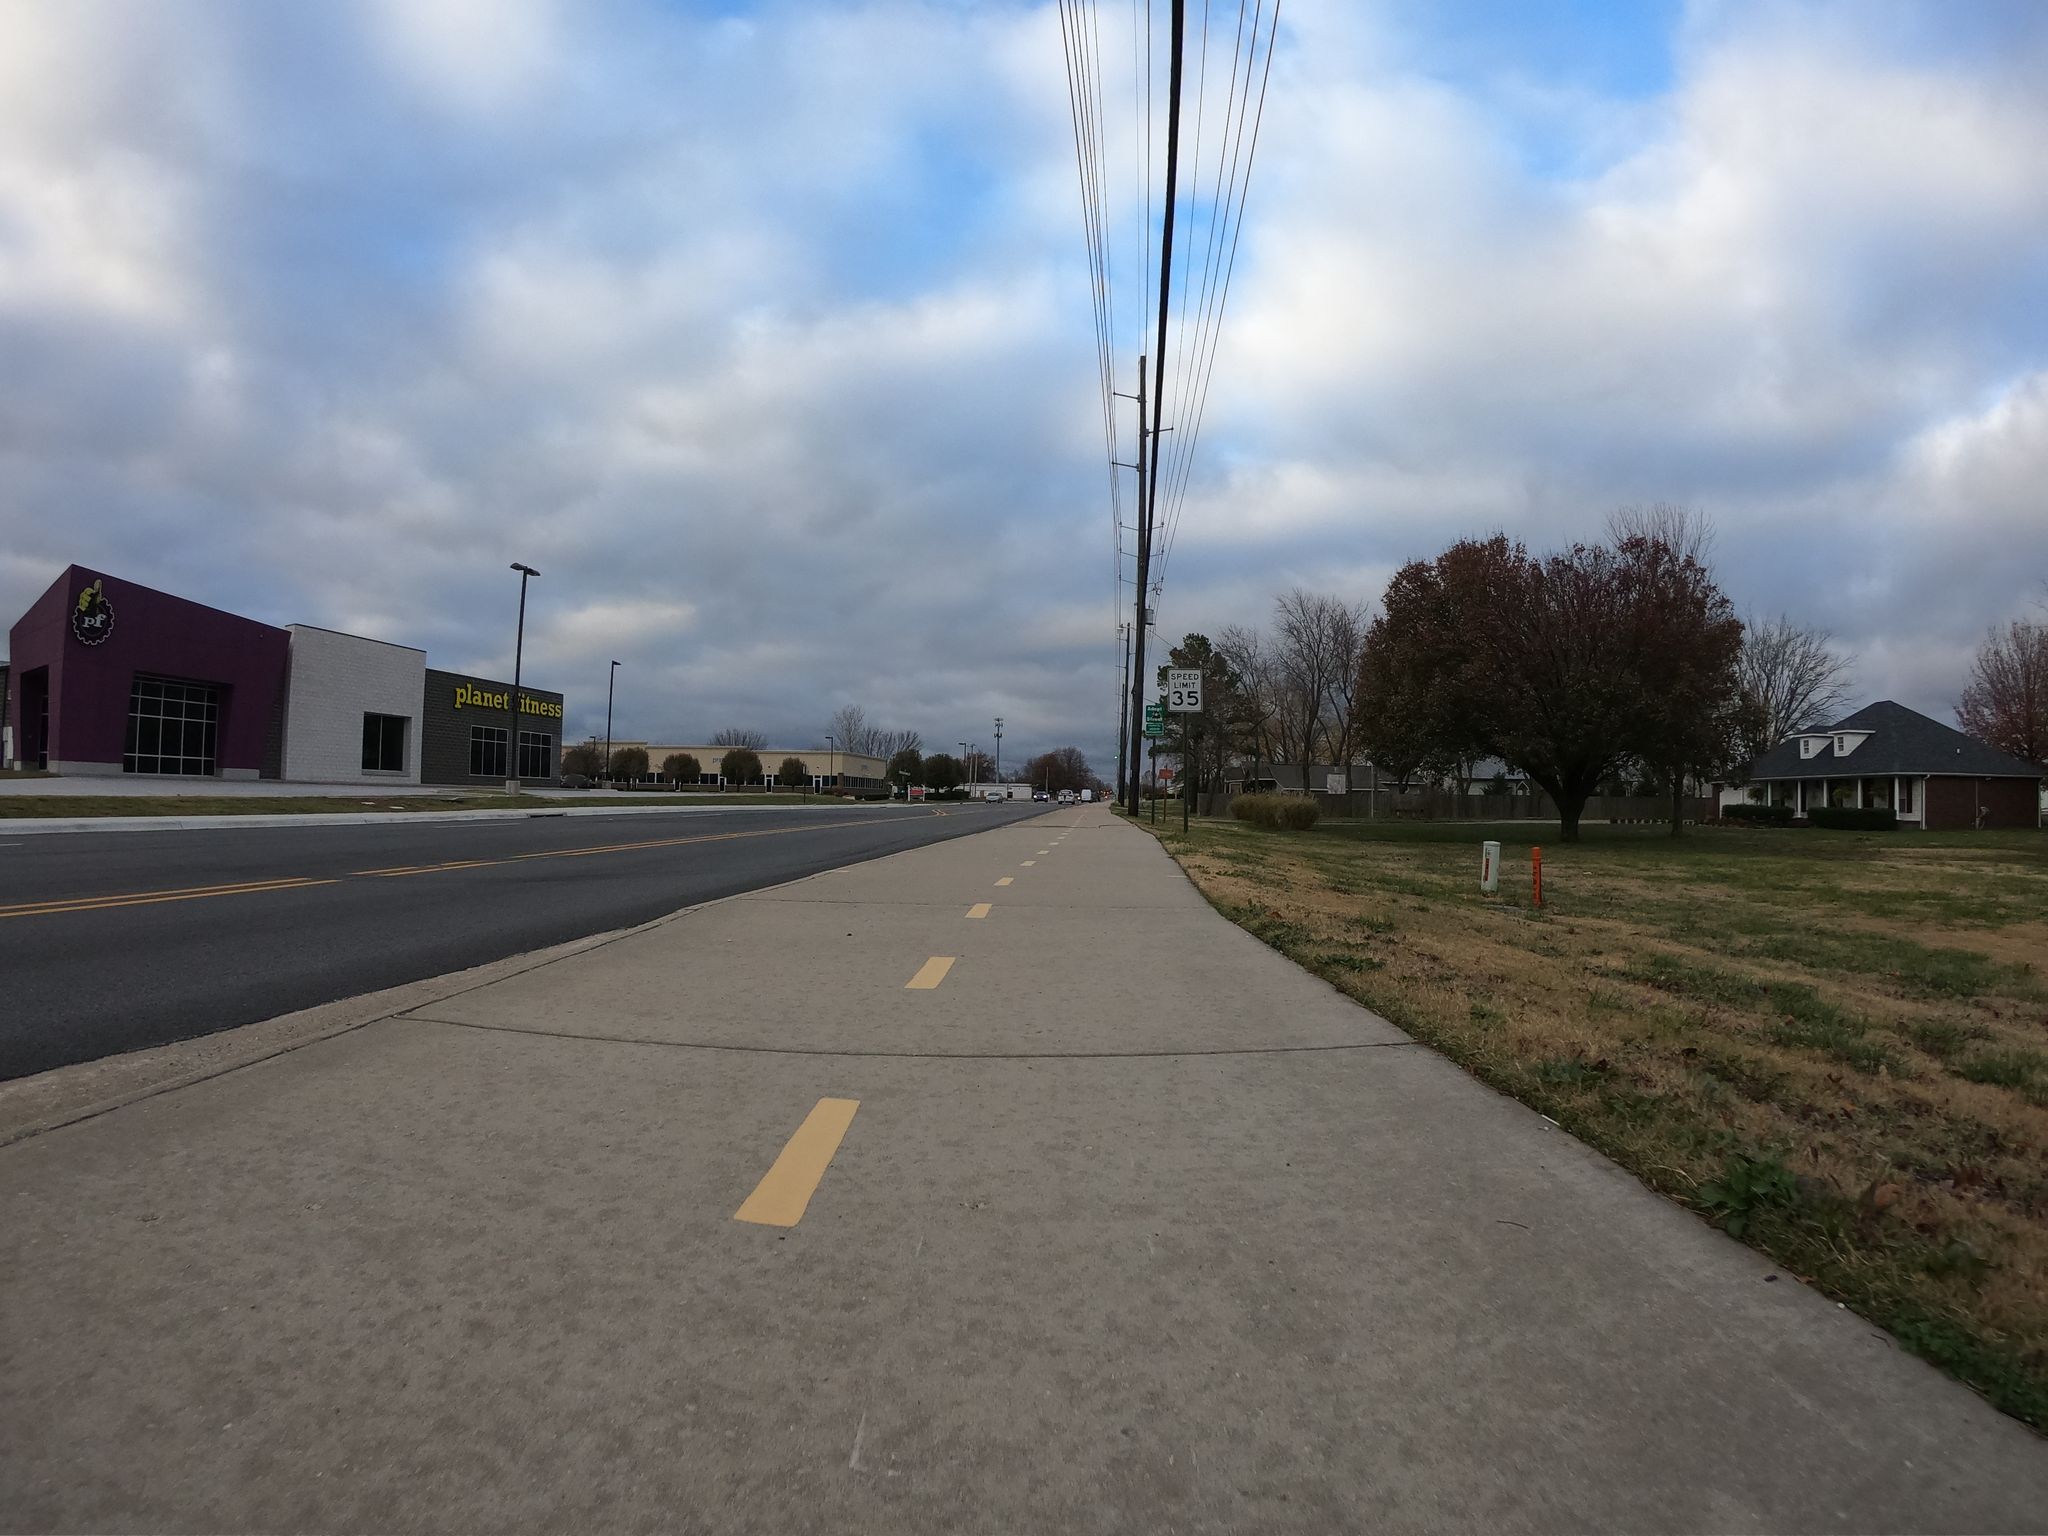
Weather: cloudy
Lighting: day
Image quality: good
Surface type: cycling surface
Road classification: cycleway
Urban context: low density rural
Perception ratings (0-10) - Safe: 4.08, Lively: 2.03, Beautiful: 1.89, Boring: 5.09, Depressing: 4.88, Wealthy: 3.97